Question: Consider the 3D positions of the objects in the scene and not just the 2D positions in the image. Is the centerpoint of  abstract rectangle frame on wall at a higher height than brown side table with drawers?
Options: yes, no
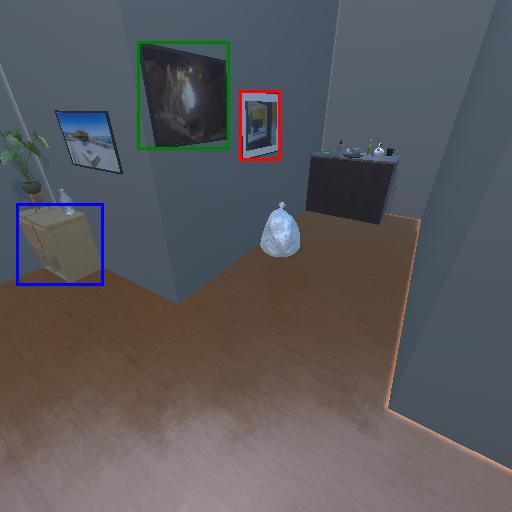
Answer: yes